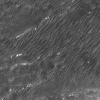
Atmospheric dust classification: not_dusty